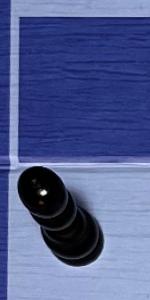
Label: Pawn_Black